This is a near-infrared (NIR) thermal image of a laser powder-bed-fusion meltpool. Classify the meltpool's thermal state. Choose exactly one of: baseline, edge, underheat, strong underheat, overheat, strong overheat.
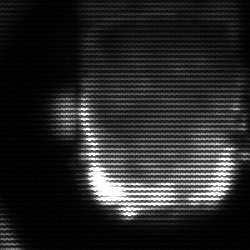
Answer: baseline